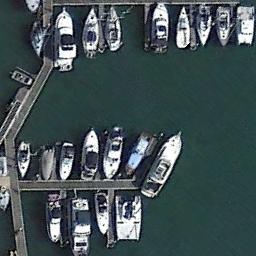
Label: harbor